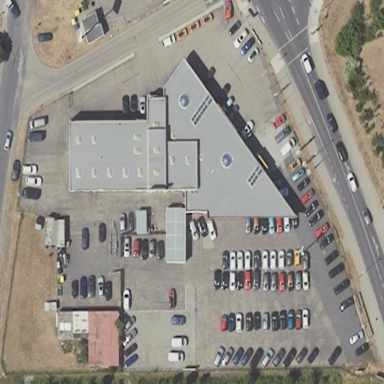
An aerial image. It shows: Commercial area.